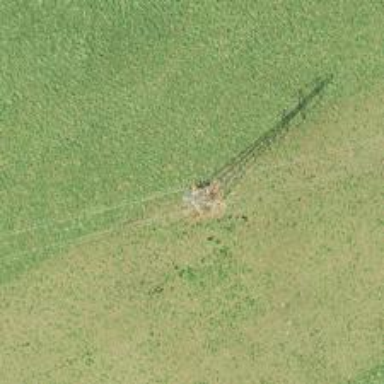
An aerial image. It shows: Power tower.